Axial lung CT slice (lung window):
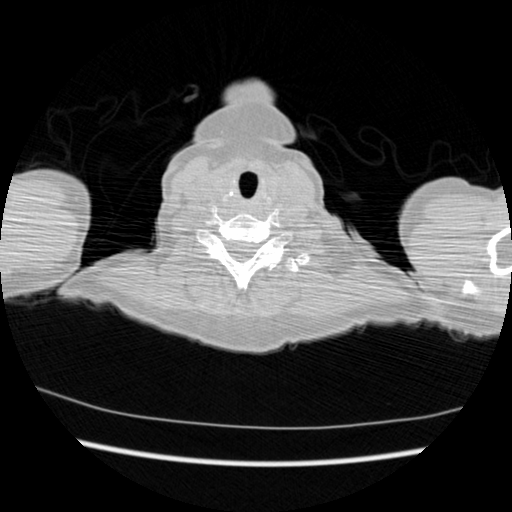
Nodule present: no